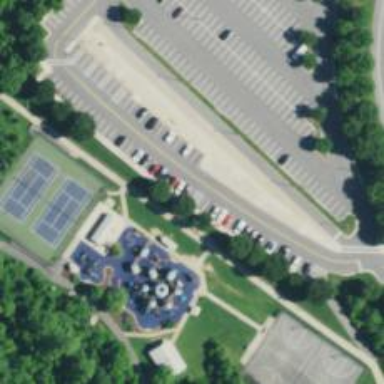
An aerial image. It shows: Parking space is available.